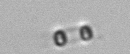
Label: Skeletonema